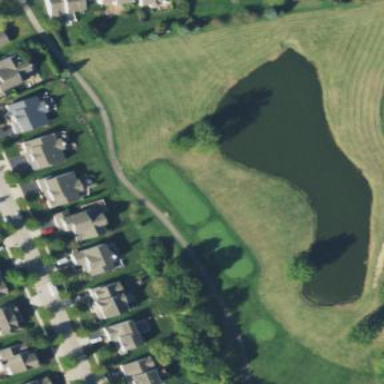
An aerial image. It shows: Golf tee.